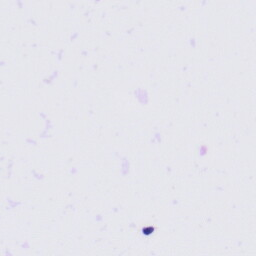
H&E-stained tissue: Tonsil